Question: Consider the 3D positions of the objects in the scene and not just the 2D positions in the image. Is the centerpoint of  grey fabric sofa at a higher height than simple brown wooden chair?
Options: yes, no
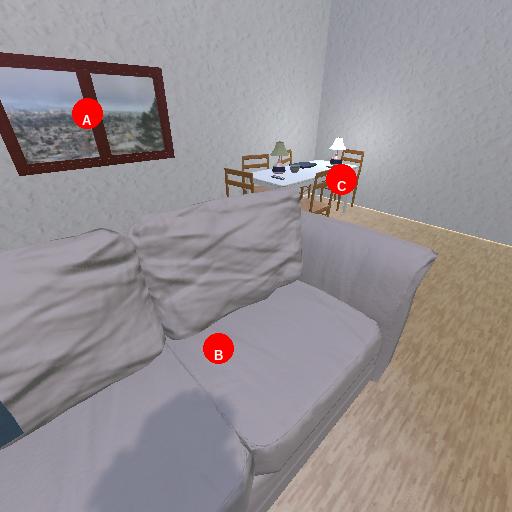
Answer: yes